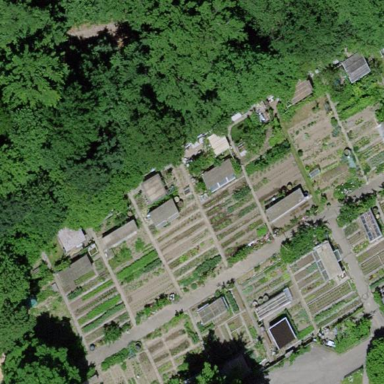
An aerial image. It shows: Area designated for allotments.